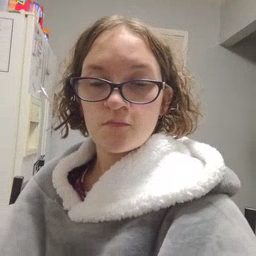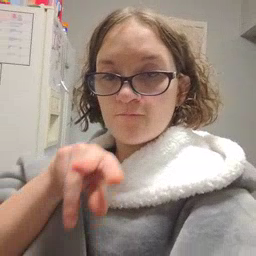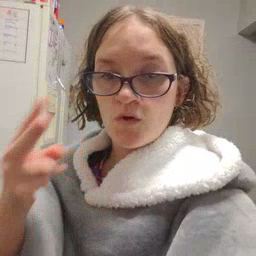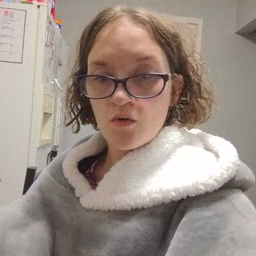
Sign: fall